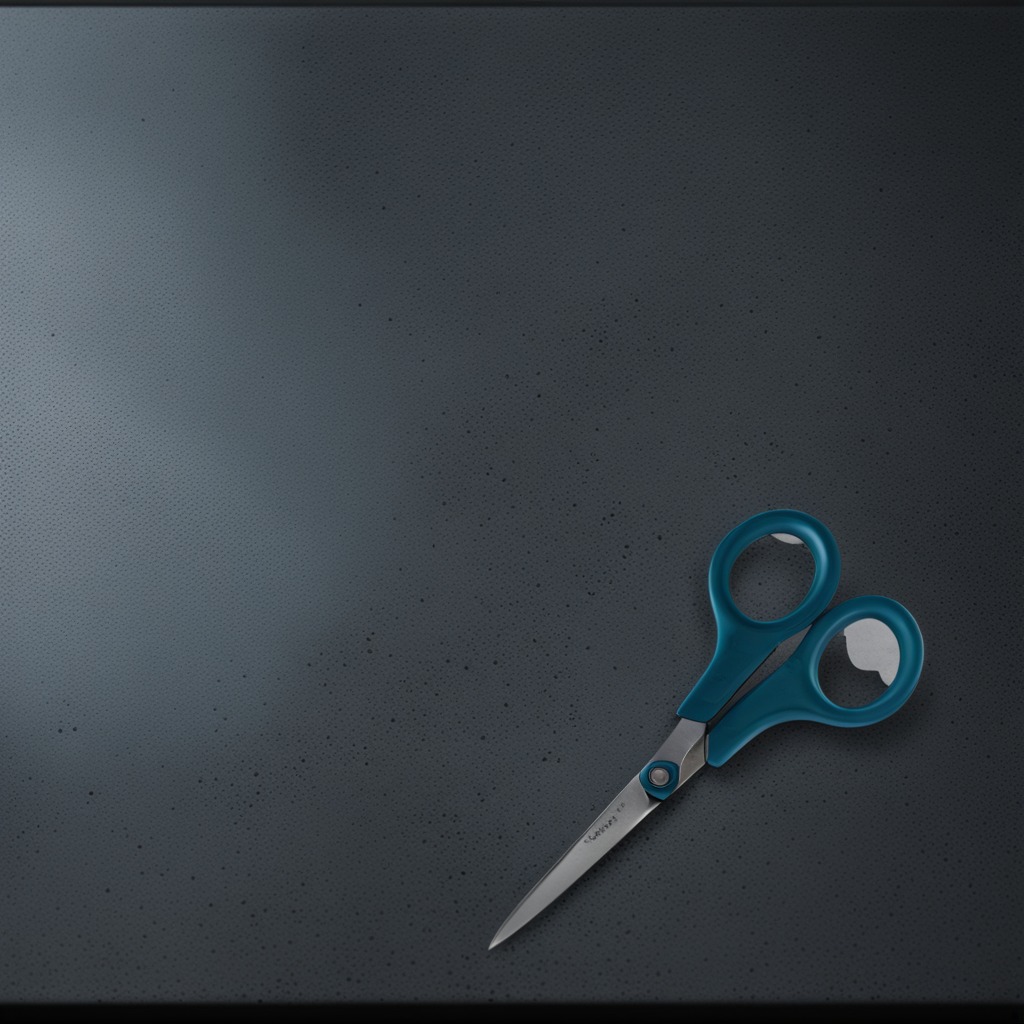
A scissor lying on a clean granite table inside a workshop at night dim ambient light soft shadows worn but